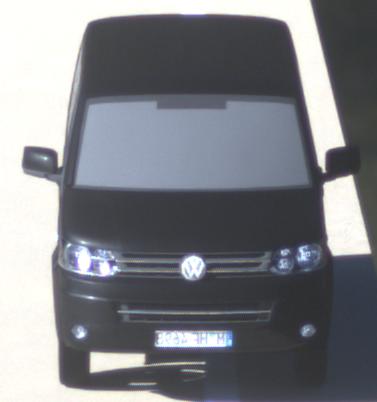
Make: VW Commercial Vehicles (Nutzfahrzeuge)
Model: T5 Multivan 2.0
Detailed model: T5 Multivan
Model produced from: 2009/09
Model produced until: 2013/06
Doors: 4
Color: black
Road condition: dry road
Daytime: morning or afternoon
Contrast: high contrast